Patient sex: F
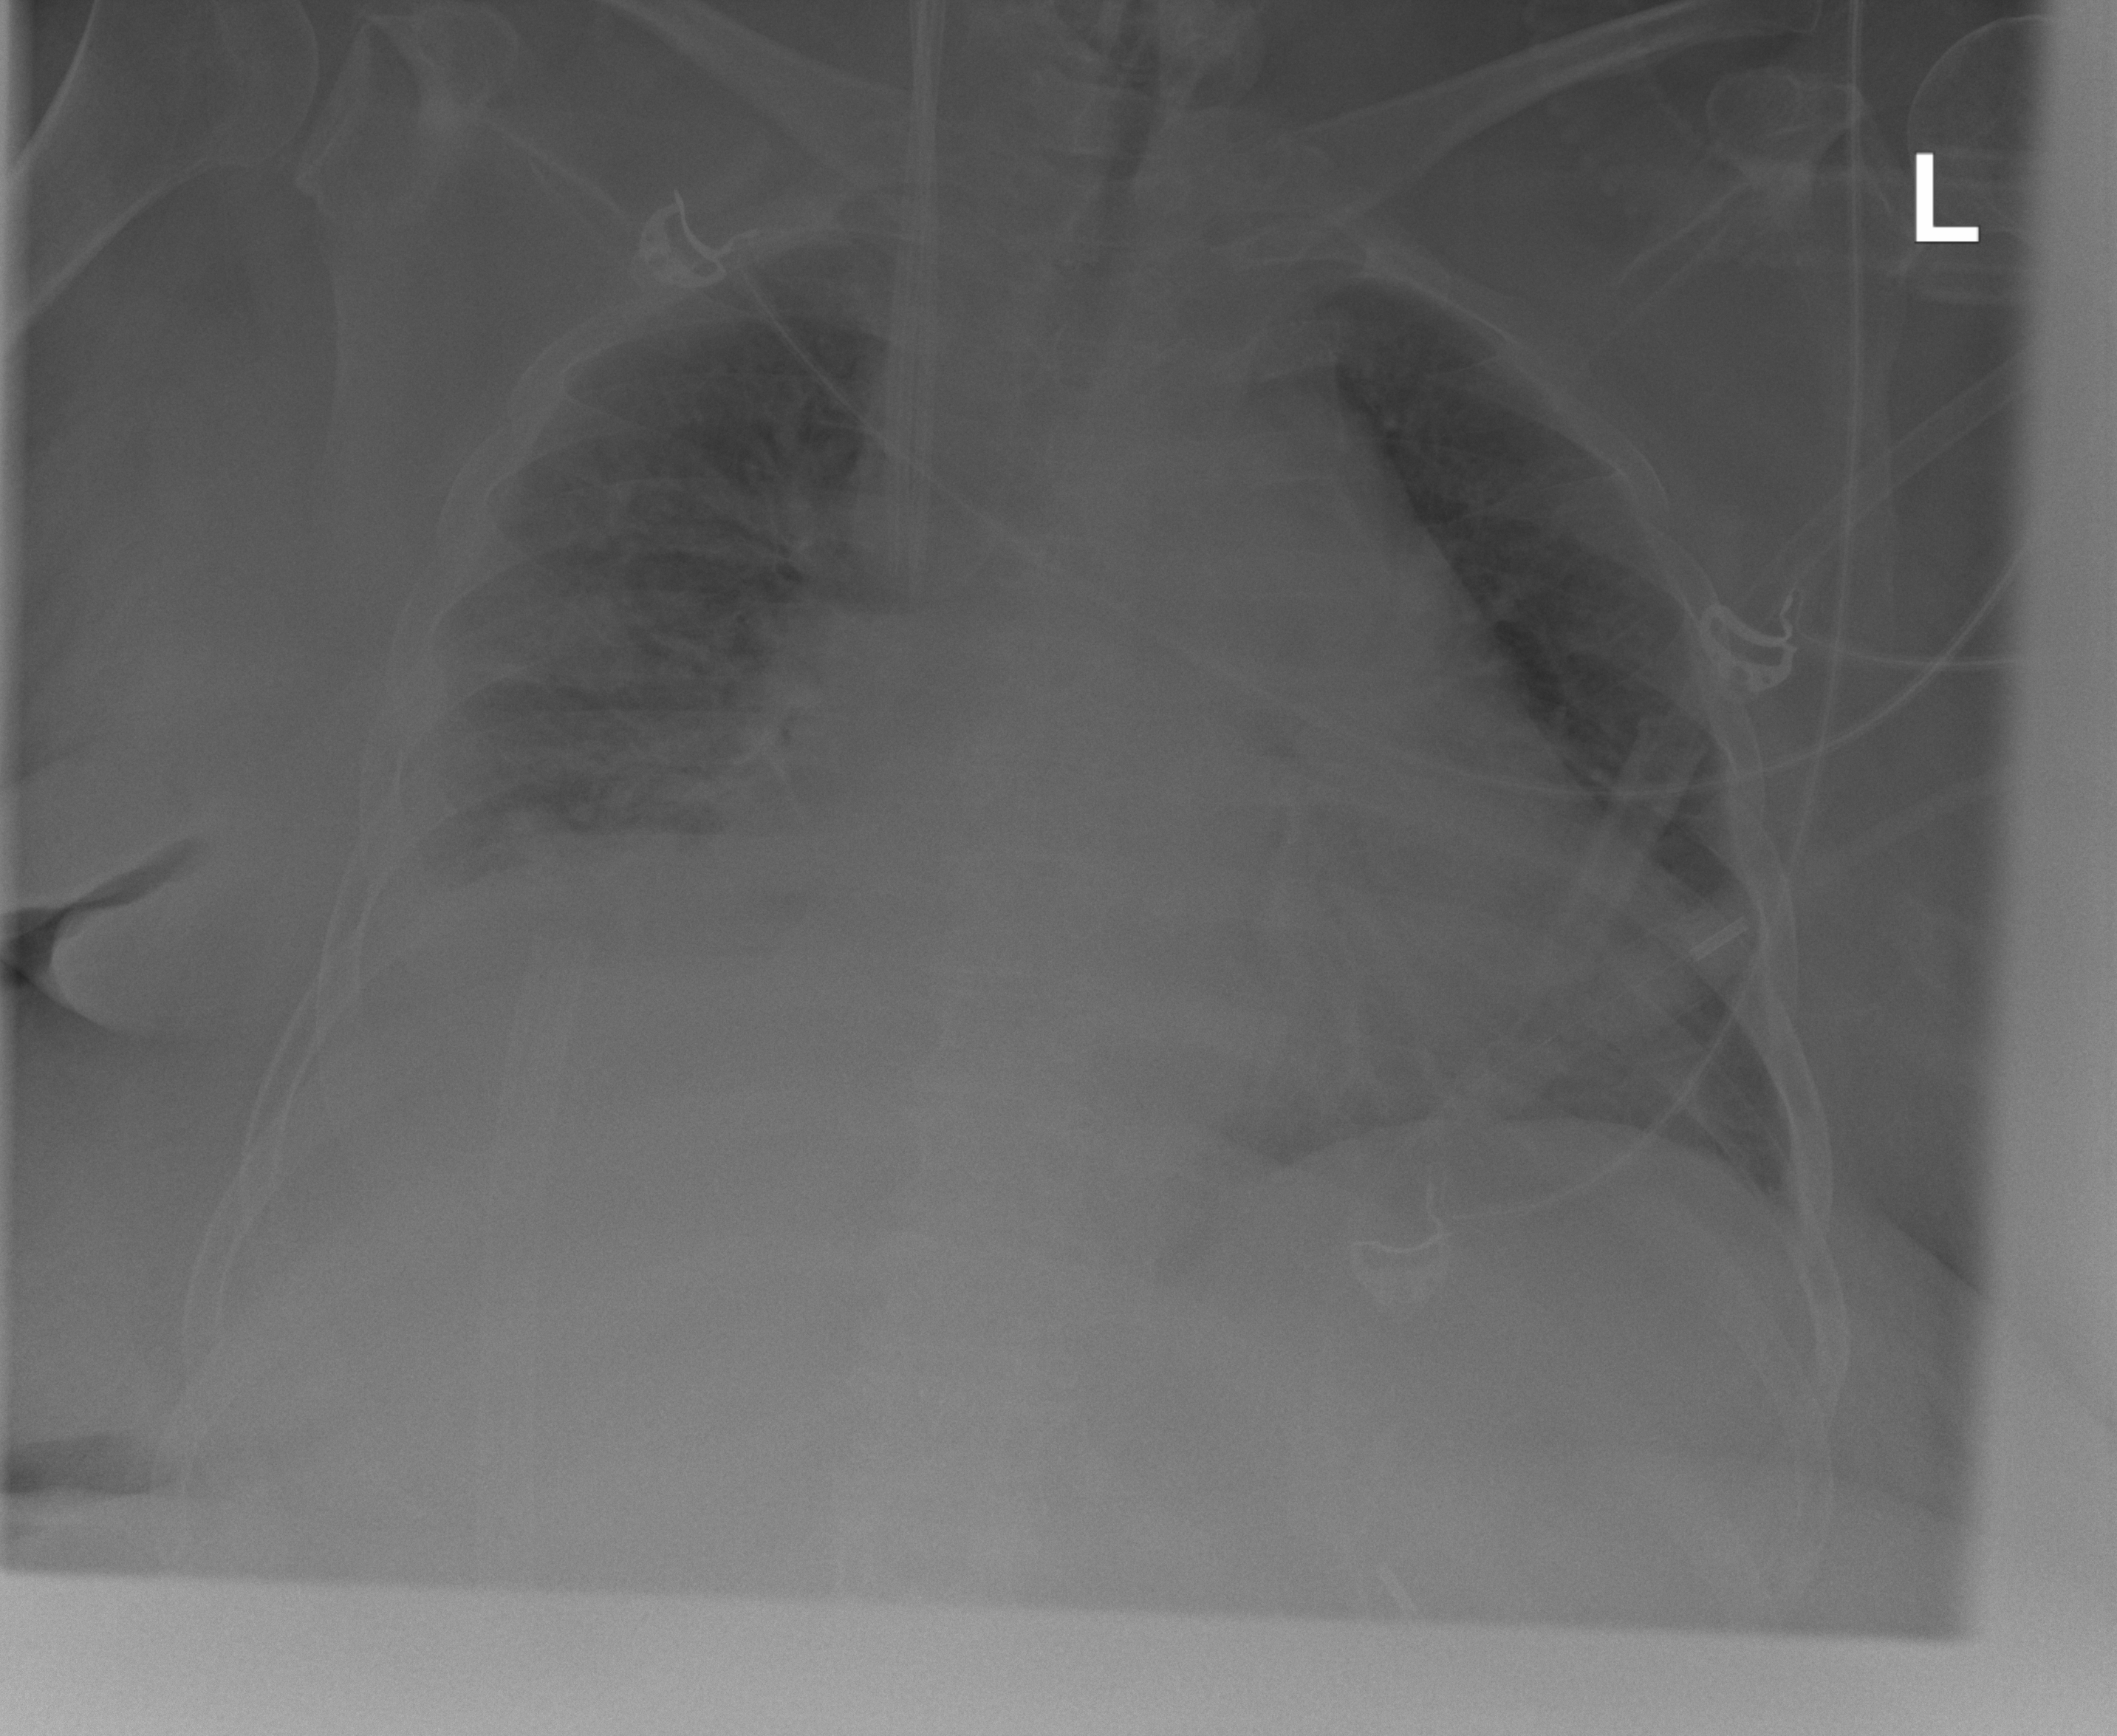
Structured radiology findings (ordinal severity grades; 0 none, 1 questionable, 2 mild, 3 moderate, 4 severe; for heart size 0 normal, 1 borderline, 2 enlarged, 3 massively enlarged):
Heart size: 2
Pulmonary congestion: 2
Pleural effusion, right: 3
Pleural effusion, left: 2
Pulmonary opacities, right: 3
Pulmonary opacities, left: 3
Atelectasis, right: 3
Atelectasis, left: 2